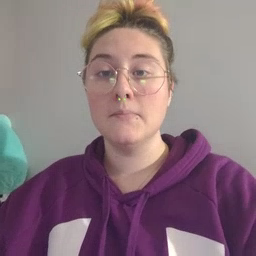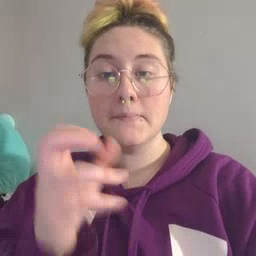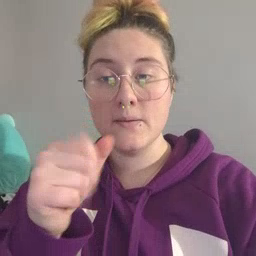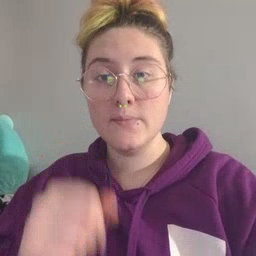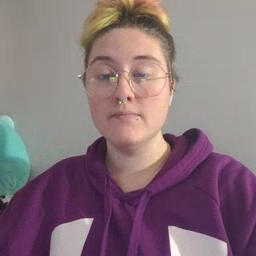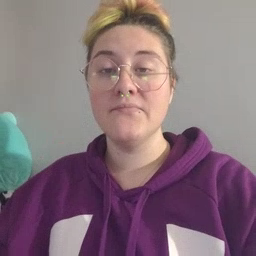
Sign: milk